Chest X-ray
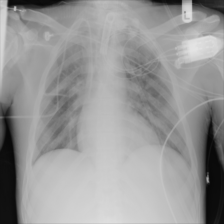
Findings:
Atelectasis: negative
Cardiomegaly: negative
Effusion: negative
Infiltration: negative
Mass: negative
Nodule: negative
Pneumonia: negative
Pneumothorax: negative
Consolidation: negative
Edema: negative
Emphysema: negative
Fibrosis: negative
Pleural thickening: positive
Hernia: negative